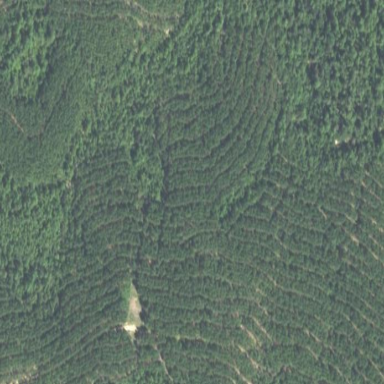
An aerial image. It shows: Forest with needle-leaved trees.